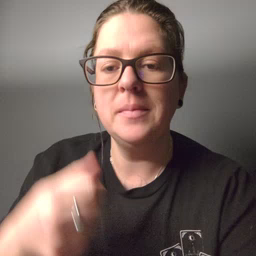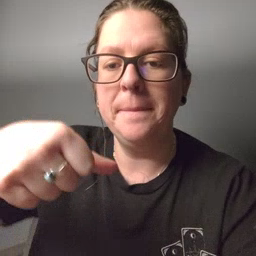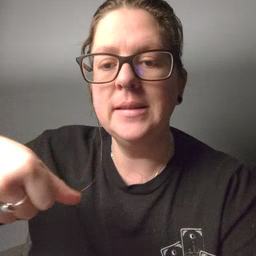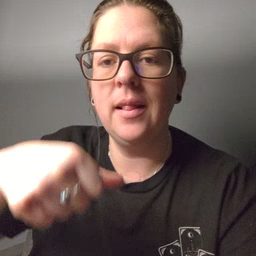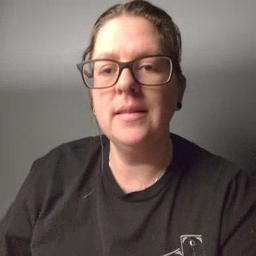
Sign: puzzle